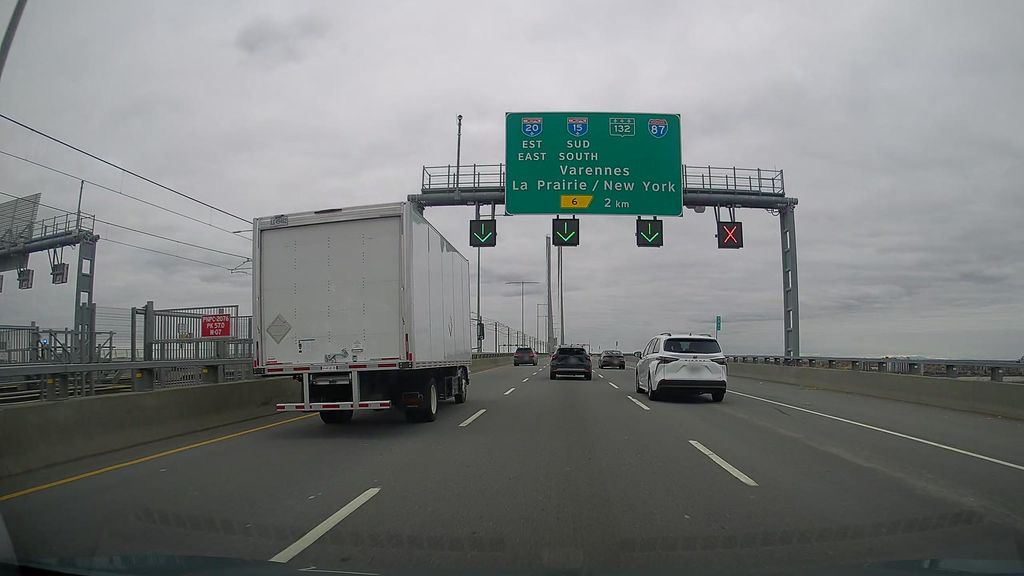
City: montreal